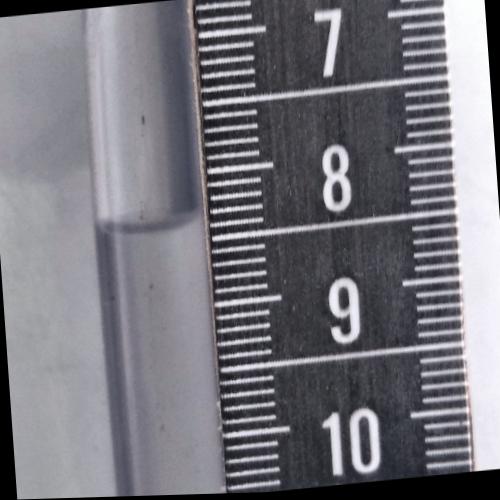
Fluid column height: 8.3 cm